Question: I ve applied a background to my page like this,
'''
body
{
background:#FFFFFF url('images/color.png') repeat top left;
color:#666666;
font-family:Arial,Helvetica,sans-serif;
font-size:80%;
font-style:normal;
font-variant:normal;
font-weight:normal;
white-space:nowrap;
margin:0 auto;
height:100%;
}
'''
This seems to work in IE7,firefox and chrome but certainly not in IE6.

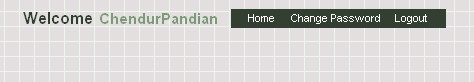
Answer: IE6 hates pngs..:) leave alone rendering them in background..! you will need some sort of PNGFix for this.. I usually use <URL>